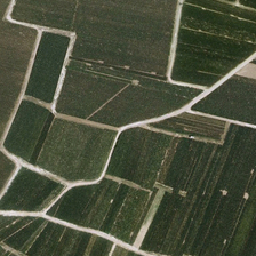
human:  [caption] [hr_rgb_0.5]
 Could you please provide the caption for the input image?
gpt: Some white roads were built near the farm.

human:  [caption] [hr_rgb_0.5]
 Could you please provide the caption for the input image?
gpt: These small lands are green farmland.

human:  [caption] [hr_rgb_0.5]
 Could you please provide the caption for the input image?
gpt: These small pieces of land are green farmland.

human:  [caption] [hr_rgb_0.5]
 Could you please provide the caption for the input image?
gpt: Several white roads were built near the farm.

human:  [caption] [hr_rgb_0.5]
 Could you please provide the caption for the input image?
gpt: These small pieces of land are green agricultural land.